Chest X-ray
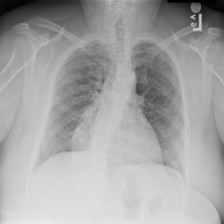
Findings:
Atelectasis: negative
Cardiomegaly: negative
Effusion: negative
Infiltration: negative
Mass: negative
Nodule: negative
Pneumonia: negative
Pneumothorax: negative
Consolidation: negative
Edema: negative
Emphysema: negative
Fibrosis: negative
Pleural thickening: negative
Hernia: negative